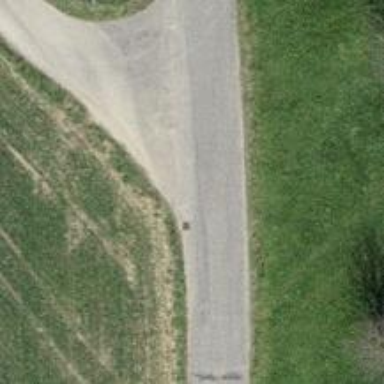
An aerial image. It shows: Smoothly paved residential road.